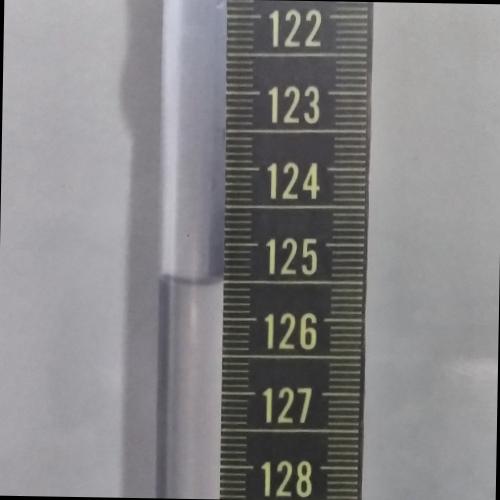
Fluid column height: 125.5 cm